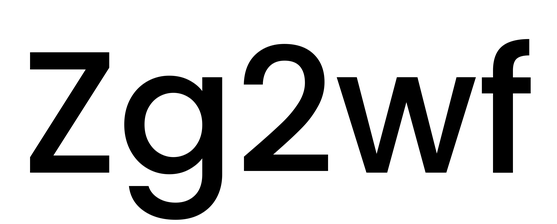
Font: Poppins-Medium